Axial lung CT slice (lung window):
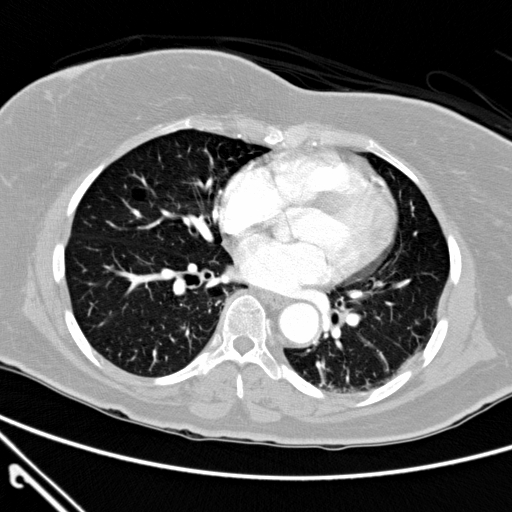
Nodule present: no